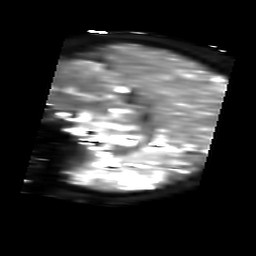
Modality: T2starmap
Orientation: sagittal
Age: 10
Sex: female
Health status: ill